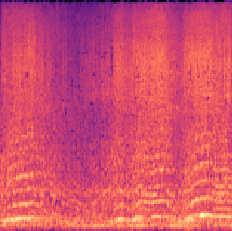
Sound class: Chainsaw